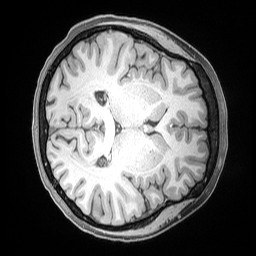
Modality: T1w
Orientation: axial
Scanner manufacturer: siemens
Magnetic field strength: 3 T
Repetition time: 2.53 s
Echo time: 0.00169 s